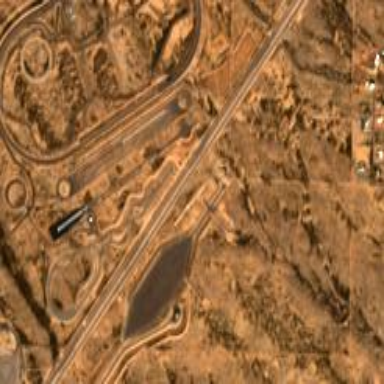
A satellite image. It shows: Paved service road for motorsports.